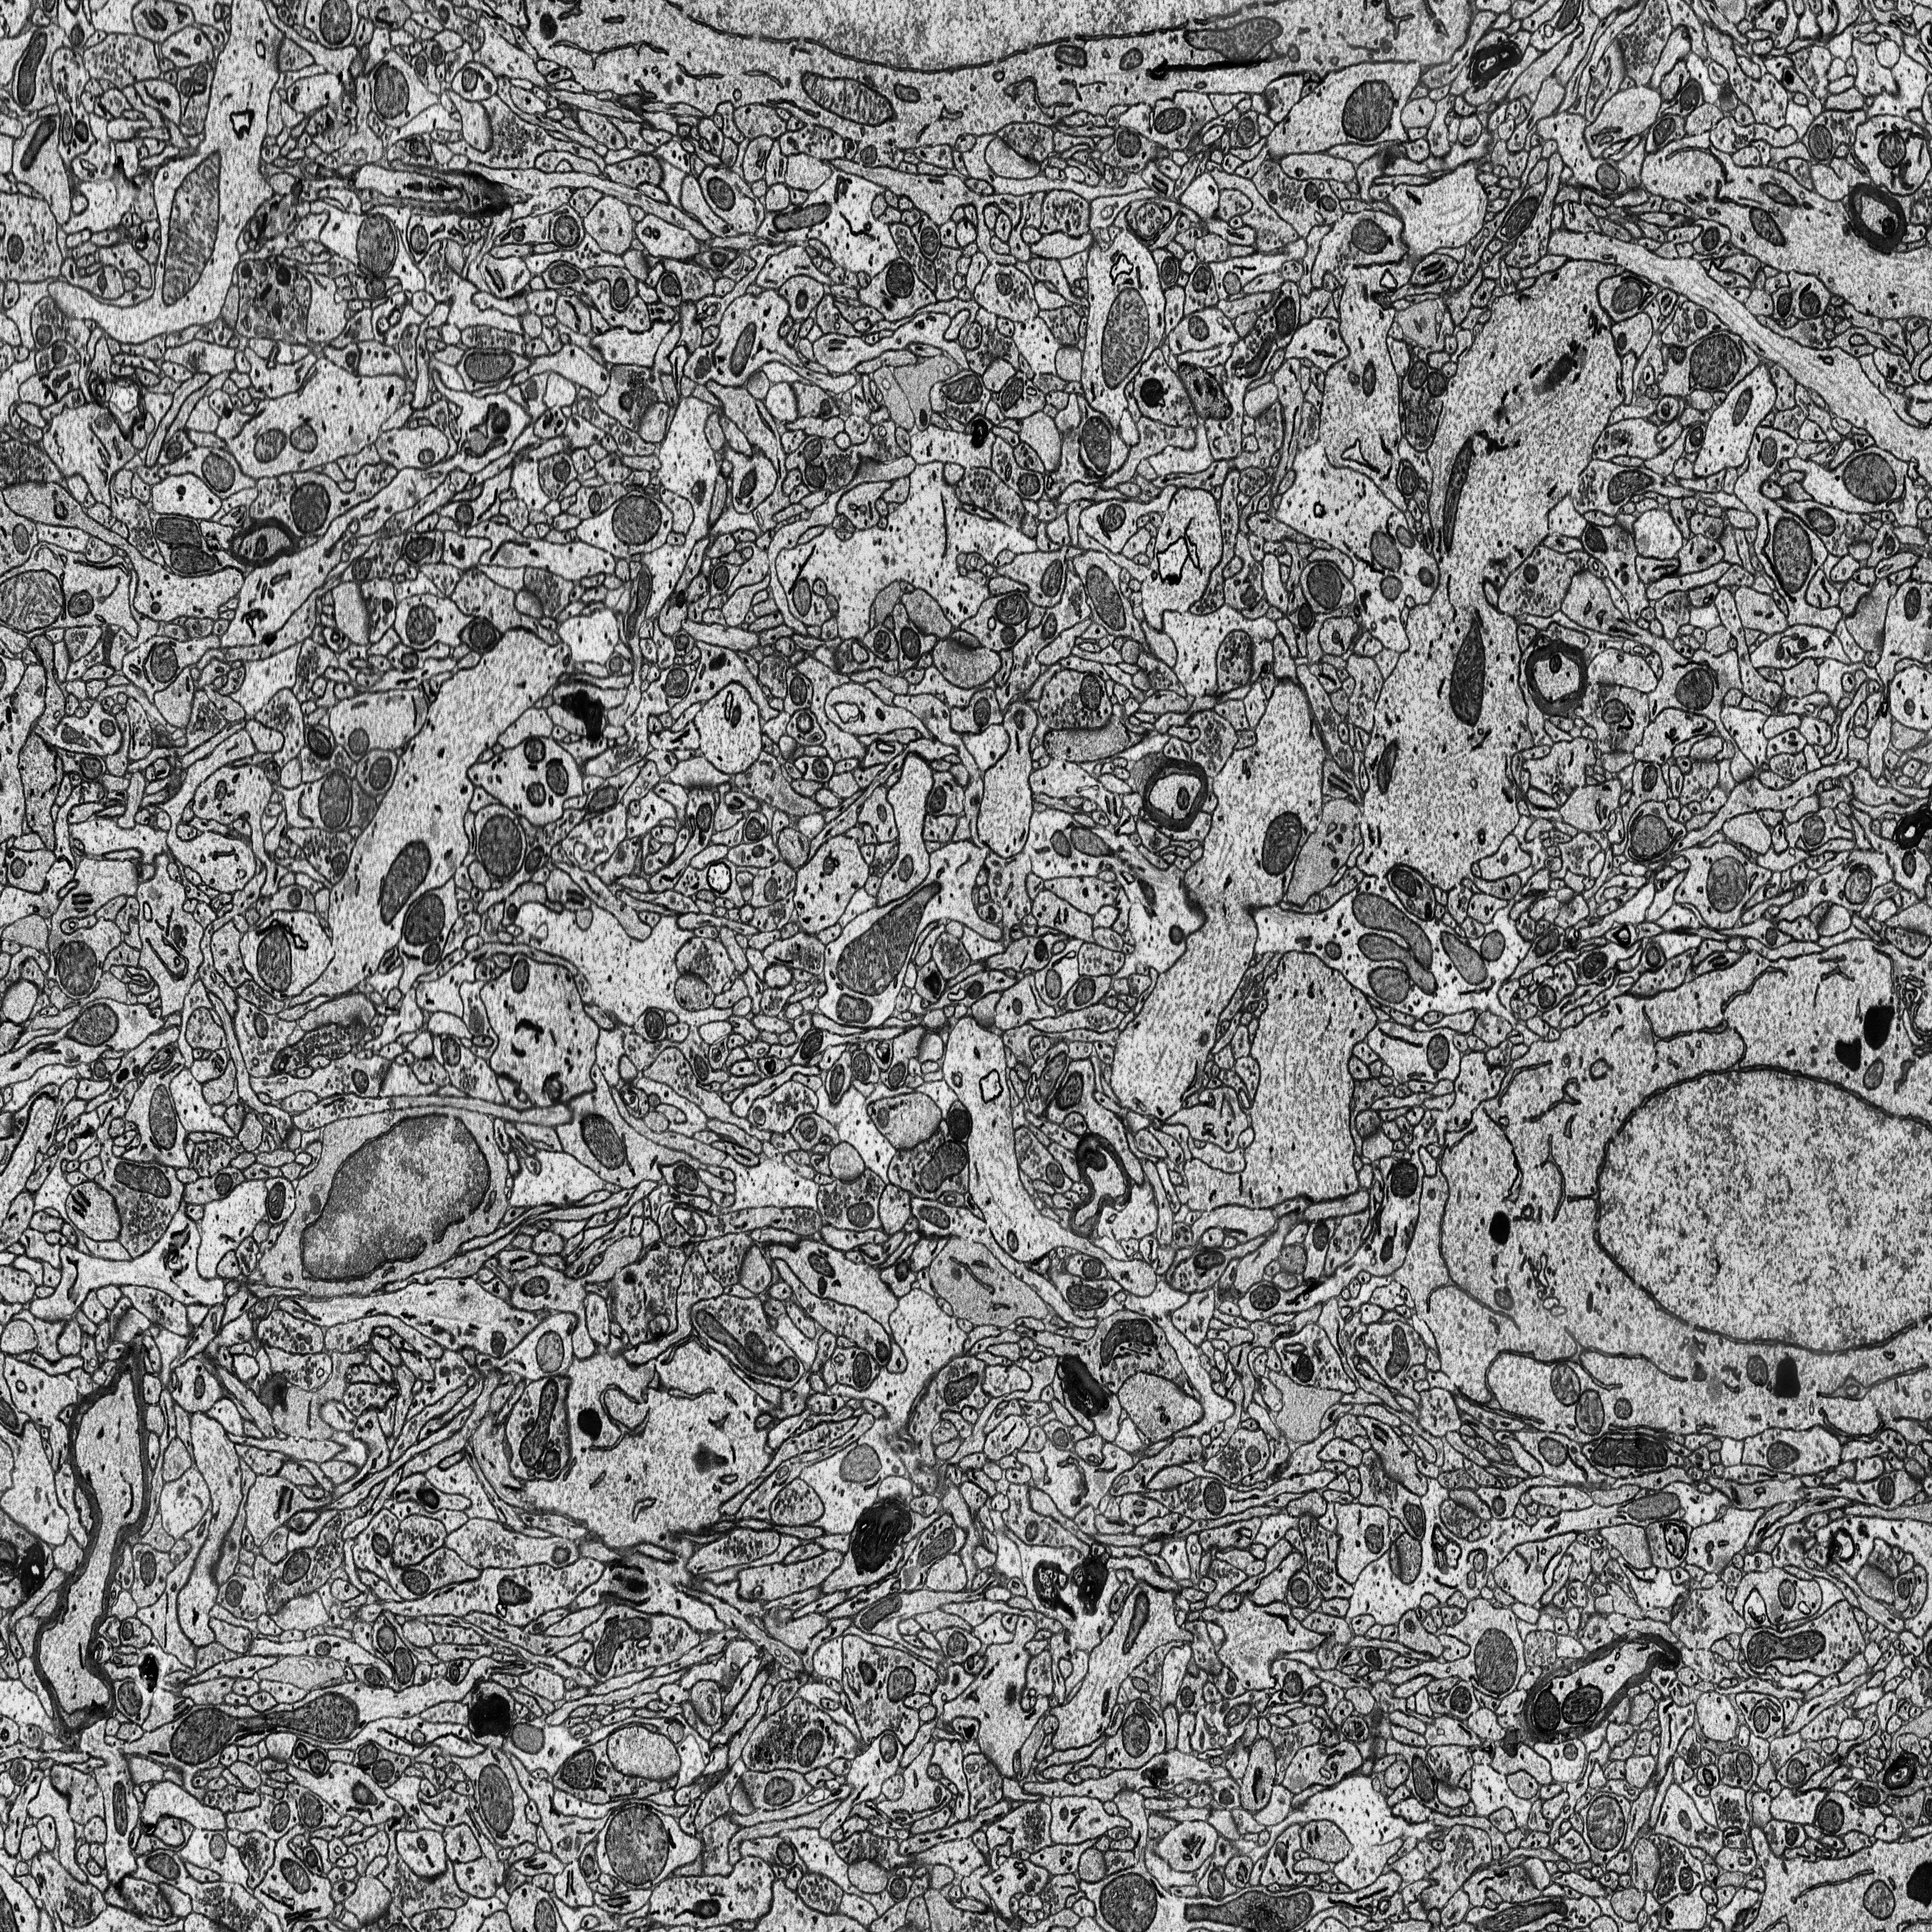
Electron microscopy slice of rat cortex tissue
Slice depth (z): 145
Mitochondria instances in slice: 410